Question: I followed the steps listed here <URL> to install Tomcat on Mac and I started the server and it went to Tomat Localhost page. There is Server Status button in that page which I clicked on, it asks for user/pass and it doesn't let me in. Is there more setups I need to do from this point?

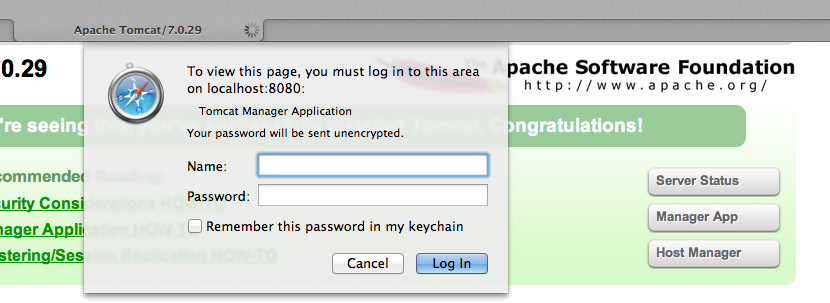
Answer: You have to set 'username, password and role' in order to access manager application.
Open the 'tomcat-users.xml' under the 'conf' folder and '<user/>' entry.
'''
<tomcat-users>
...
<user name="admin" password="admin" roles="admin-gui,manager-gui,manager-script,admin"/>
</tomcat-users>
'''